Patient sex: M
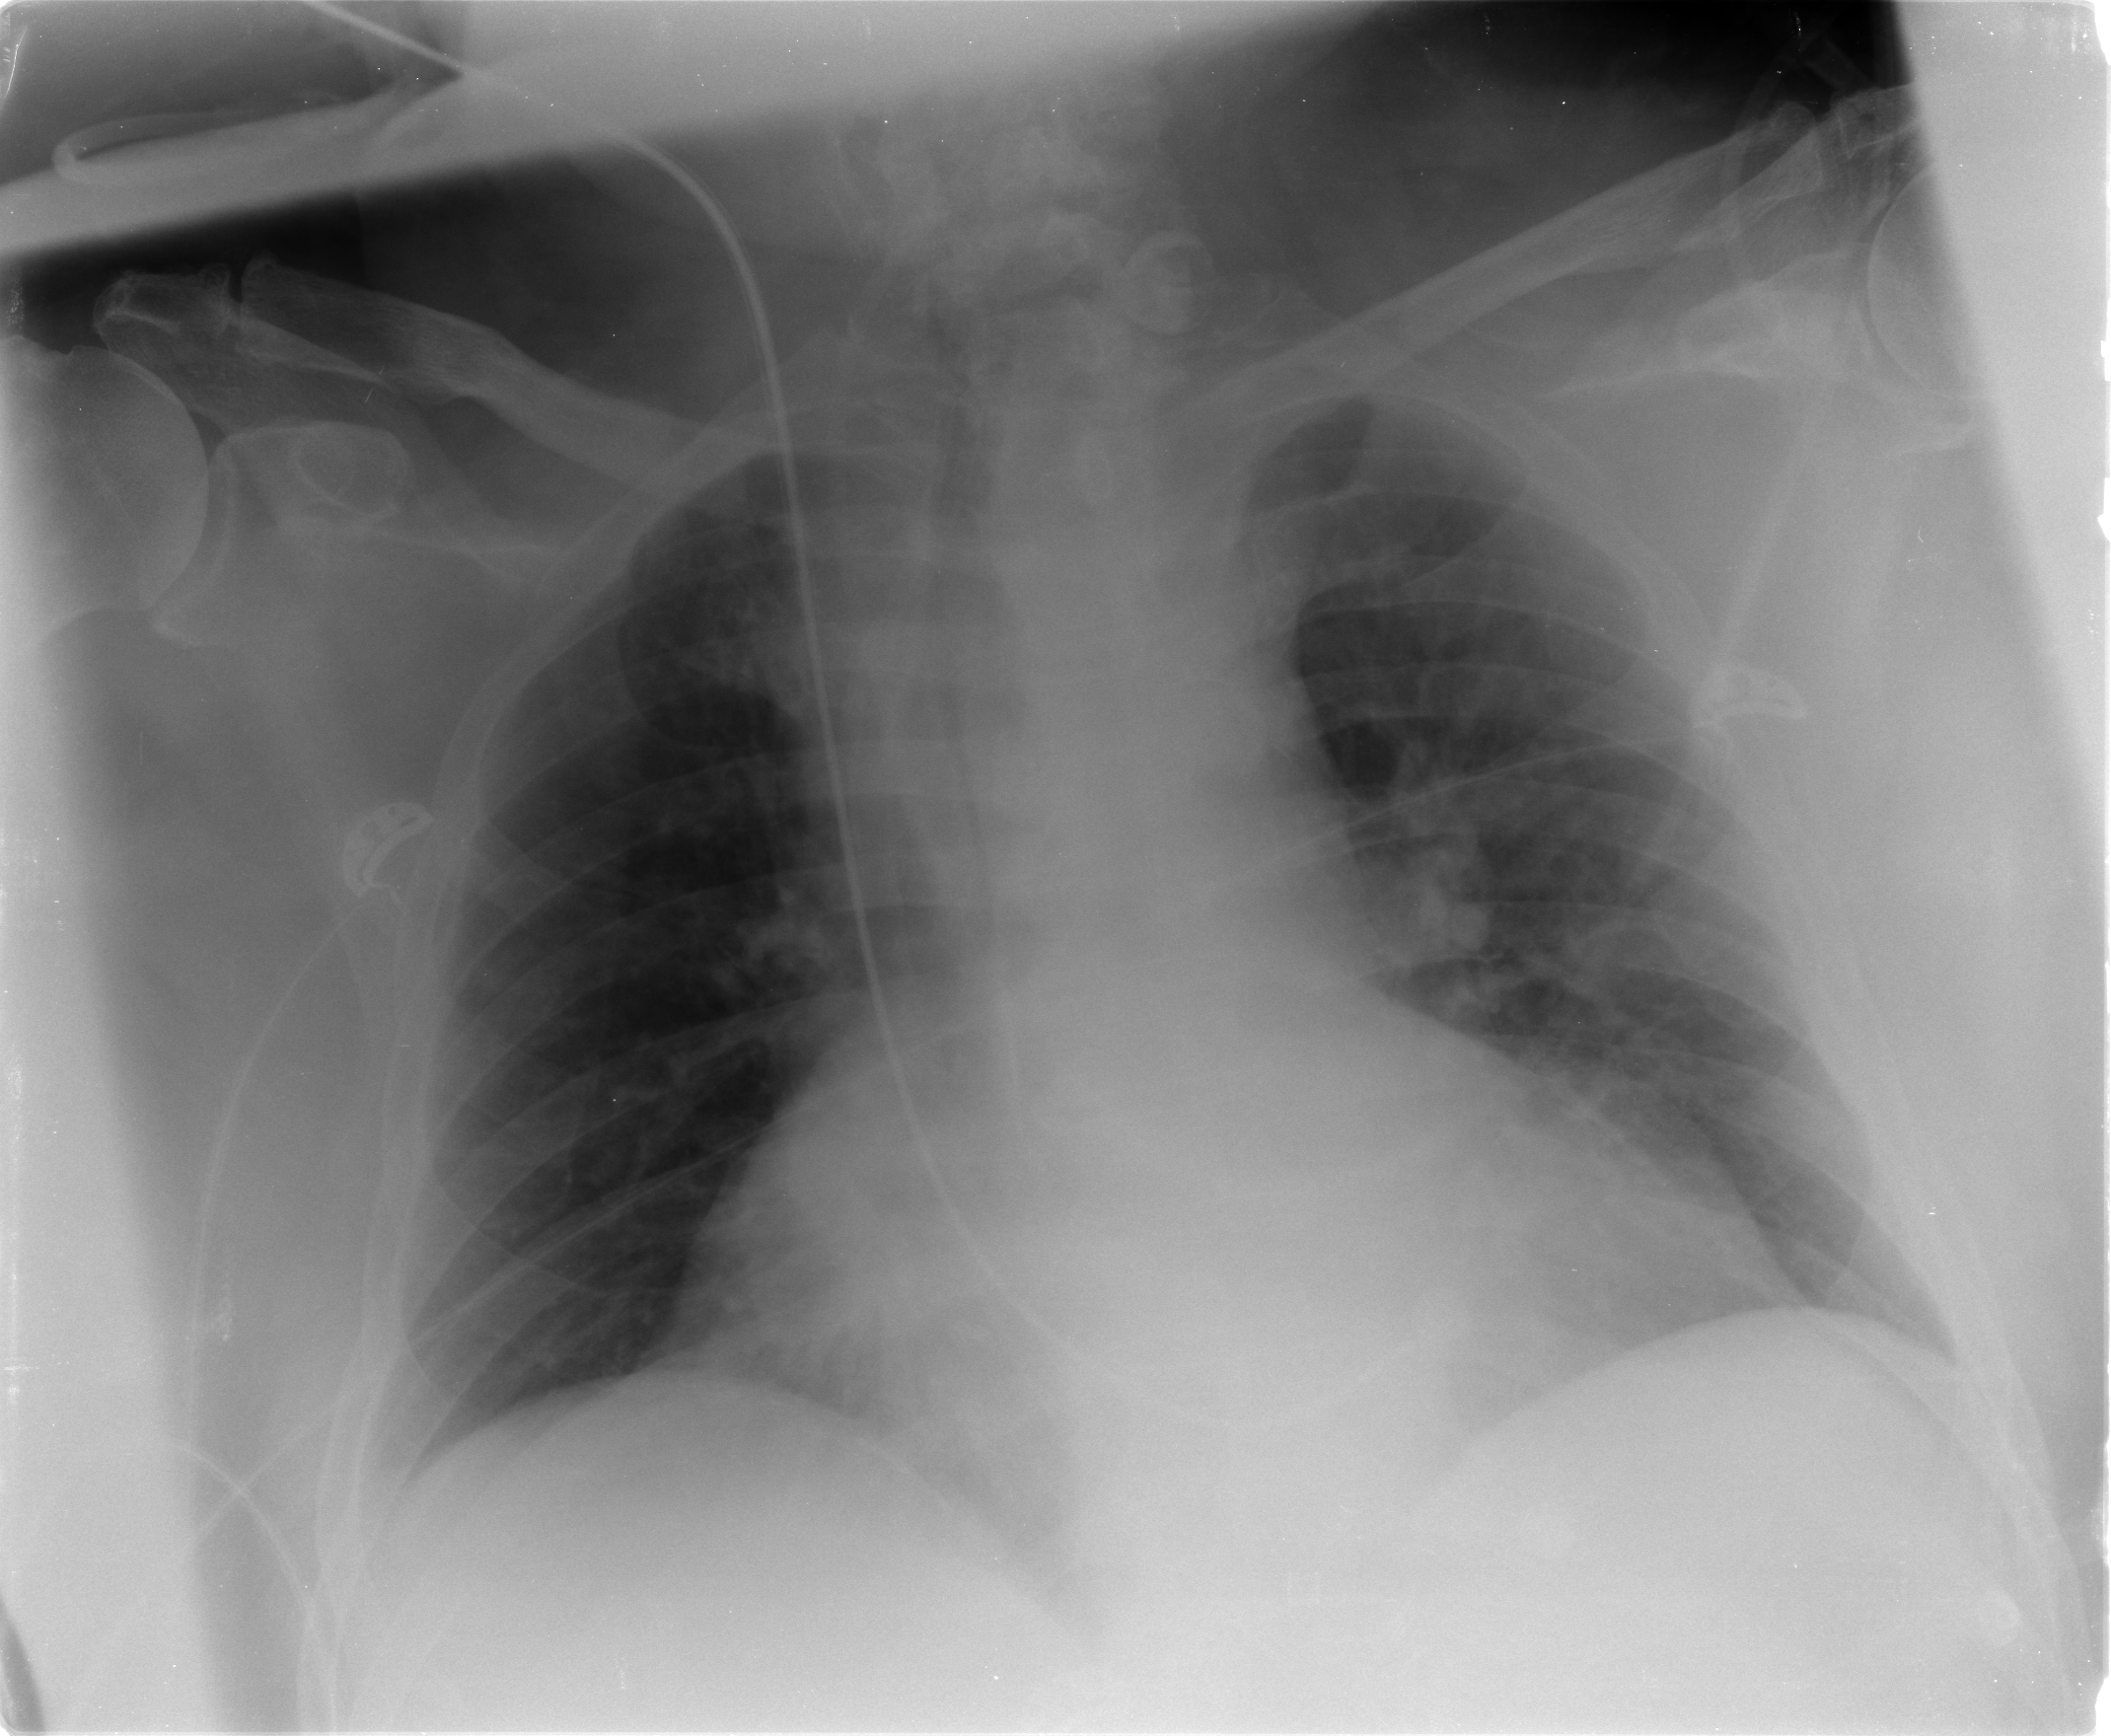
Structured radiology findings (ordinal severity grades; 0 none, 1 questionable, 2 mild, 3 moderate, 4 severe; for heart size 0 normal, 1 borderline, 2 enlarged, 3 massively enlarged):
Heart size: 3
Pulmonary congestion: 2
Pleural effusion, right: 0
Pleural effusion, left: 0
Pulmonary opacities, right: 0
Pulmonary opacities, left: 0
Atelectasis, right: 0
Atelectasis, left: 2